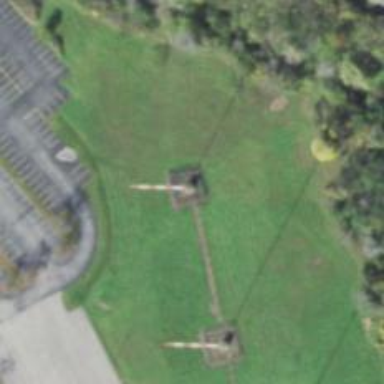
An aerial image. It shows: Man-made mast used for communication purposes.